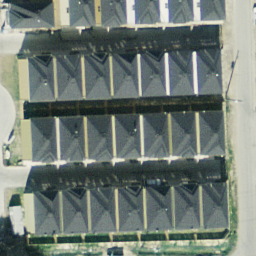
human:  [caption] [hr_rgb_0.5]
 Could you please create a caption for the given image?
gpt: Many houses with grey and black roofs arranged in lines in the dense residential area .

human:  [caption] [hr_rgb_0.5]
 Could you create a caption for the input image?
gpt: This is a dense residential area with many houses .

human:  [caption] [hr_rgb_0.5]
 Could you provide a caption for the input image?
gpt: Many houses arranged in lines in the dense residential area .

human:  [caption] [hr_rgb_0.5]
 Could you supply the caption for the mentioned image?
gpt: Many houses arranged in lines with some plants arround them in the dense residential area .

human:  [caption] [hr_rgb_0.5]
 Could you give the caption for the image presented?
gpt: There are many houses and plants in the residential area .